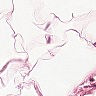
Metastatic tissue present: no